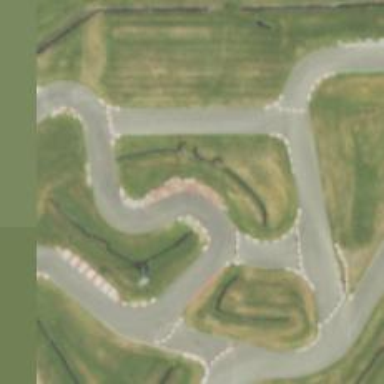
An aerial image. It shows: Karting raceway for sports activities.